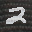
Label: 2